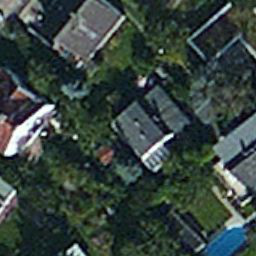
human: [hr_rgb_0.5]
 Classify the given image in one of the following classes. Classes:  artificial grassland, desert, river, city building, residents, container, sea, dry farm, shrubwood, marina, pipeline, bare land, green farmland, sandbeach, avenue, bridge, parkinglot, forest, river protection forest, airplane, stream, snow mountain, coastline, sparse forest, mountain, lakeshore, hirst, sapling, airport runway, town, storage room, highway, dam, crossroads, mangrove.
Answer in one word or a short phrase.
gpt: residents